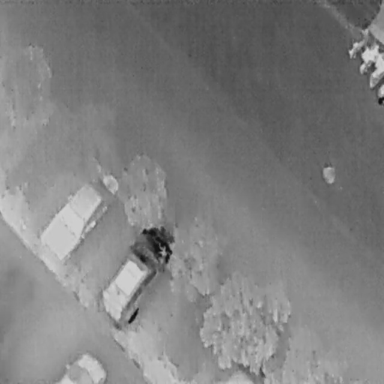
There are four Bicycles in the infrared image.